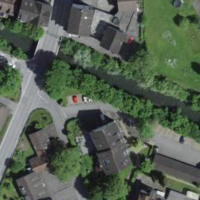
EUNIS habitat code: 54
Species observed at this site:
Lythrum salicaria
Juglans regia